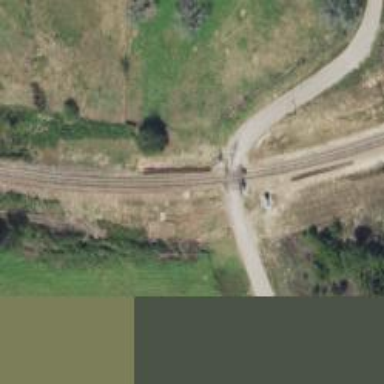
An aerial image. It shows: Railway level crossing.